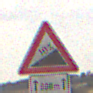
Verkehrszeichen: Steigung10
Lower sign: LaengeEinerStrecke1
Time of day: MorningAfternoon
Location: Outdoor (Nature)
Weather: Overcast
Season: NotSpecified
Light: Natural